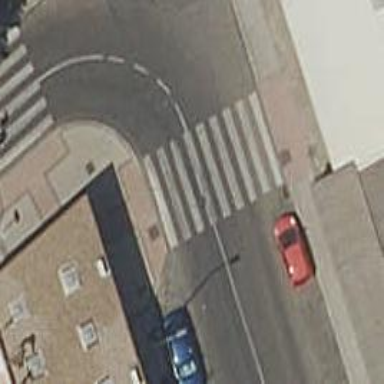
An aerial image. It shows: Uncontrolled zebra crossing on the road.